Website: macys
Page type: billing-address
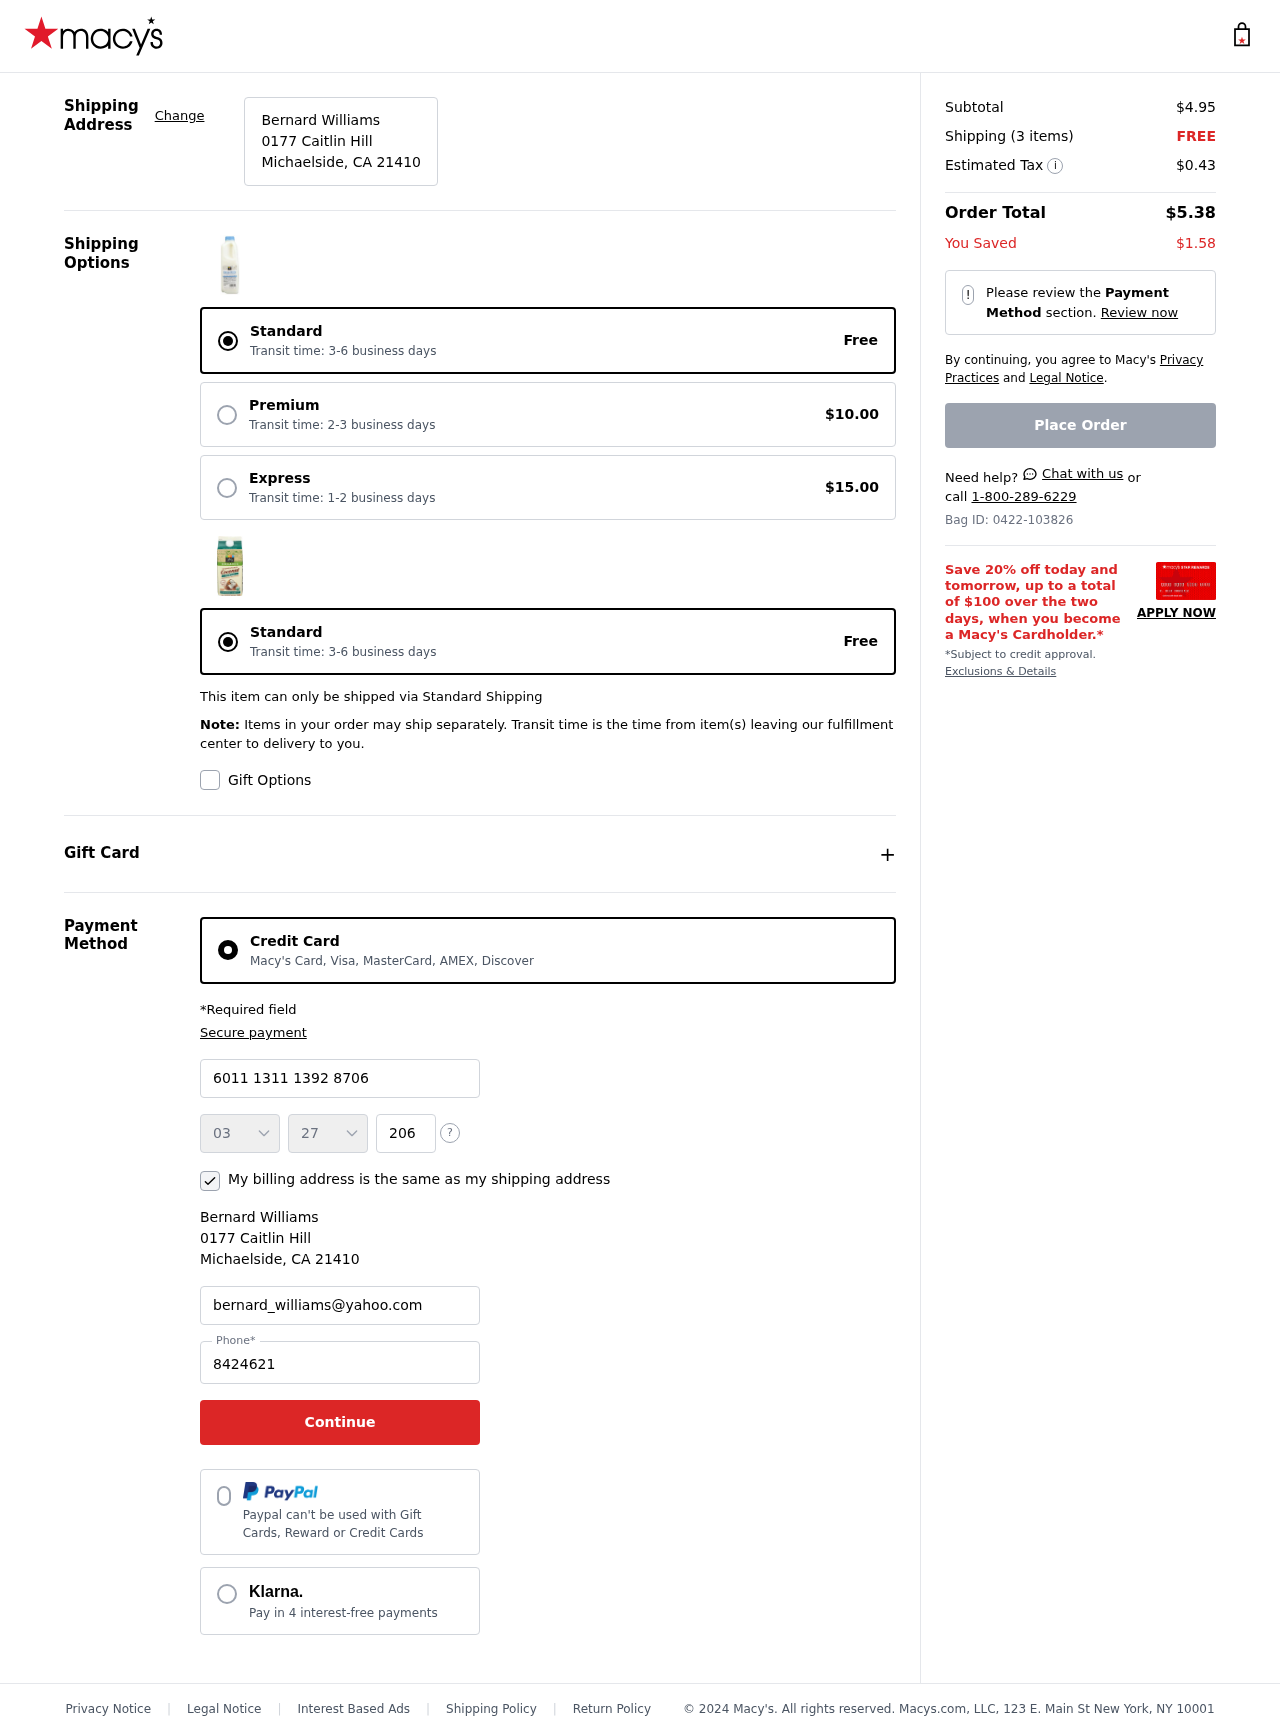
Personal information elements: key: PII_CARD_CVV
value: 206
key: PII_CARD_EXPIRY_MONTH
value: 03
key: PII_CARD_EXPIRY_YEAR
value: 27
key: PII_CARD_NUMBER
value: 6011 1311 1392 8706
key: PII_CITY_STATE_ZIP
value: Michaelside, CA 21410
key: PII_EMAIL
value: bernard_williams@yahoo.com
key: PII_FULLNAME
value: Bernard Williams
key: PII_PHONE
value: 8424621894
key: PII_STREET
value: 0177 Caitlin Hill
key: PII_FULLNAME2
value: Bernard Williams
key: PII_CITY
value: Michaelside
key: PII_STATE_ABBR
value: CA
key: PII_POSTCODE
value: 21410
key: PII_POSTCODE_FULL
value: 21410
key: PII_CITY_STATE
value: Michaelside, CA
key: PII_POSTCODE_NUMERIC
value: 21410
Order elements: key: ORDER_SUBTOTAL
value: $4.95
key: ORDER_NUM_ITEMS
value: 3
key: ORDER_SHIPPING_COST
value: FREE
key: ORDER_TAX
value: $0.43
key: ORDER_TOTAL
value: $5.38
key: ORDER_SAVINGS
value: $1.58
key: ORDER_ID
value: Bag ID: 0422-103826